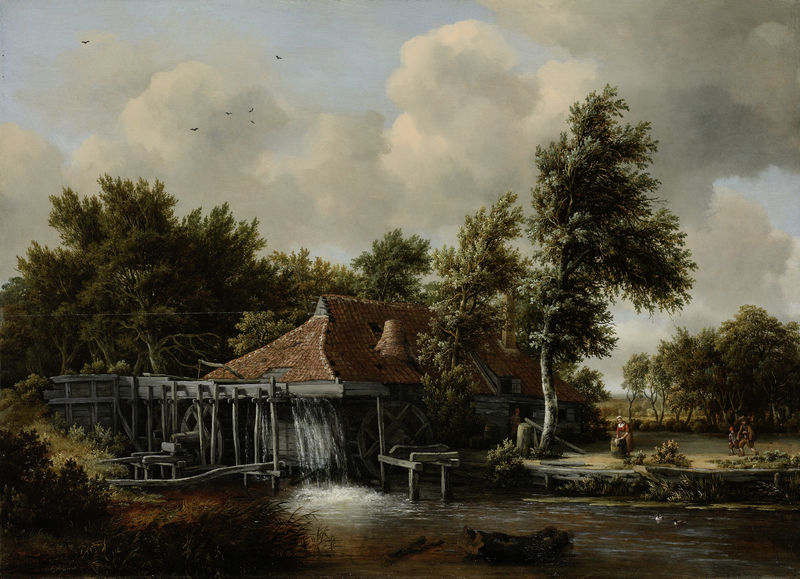
Titel: Een watermolen
Künstler: Meindert Hobbema
Standort: Amsterdam
Institution: Rijksmuseum
Schlagwörter: baum, blau, himmel, mann, wasser, wolken, bäume, fluss, grün, landschaft, menschen, wäsche, braun, frau, dach, haus, rot, bach, mühle, natur, vögel, realismus, kind, boot, brunnen, kamin, ziegel, landschaftsmalerei, türe, rad, mühlrad, wasserwerk